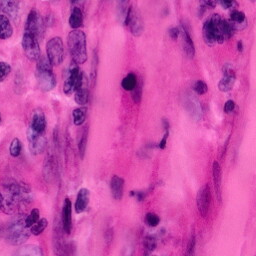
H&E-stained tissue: Pancreatic